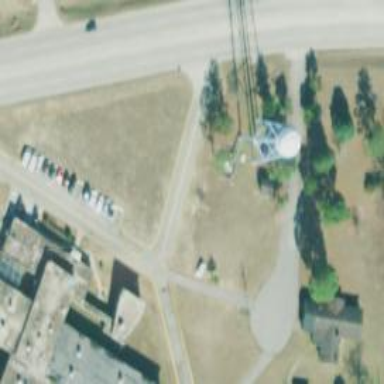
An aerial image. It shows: Water tower that is man-made.